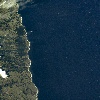
Label: water